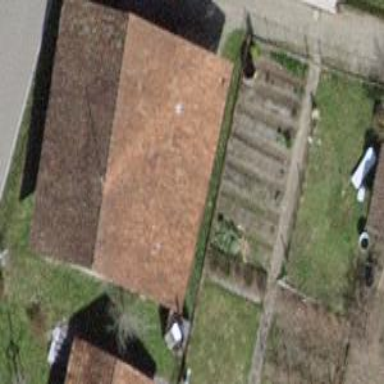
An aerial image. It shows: Farm auxiliary building with gabled roof.